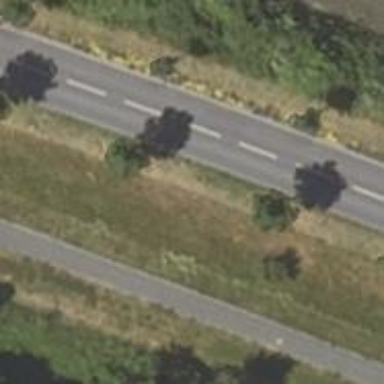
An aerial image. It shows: Row of deciduous broadleaved trees.